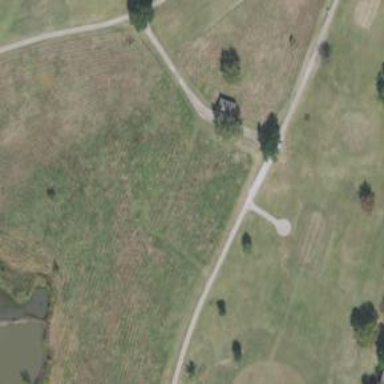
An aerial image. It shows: Path for both roads and golfers.